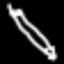
Label: pencil